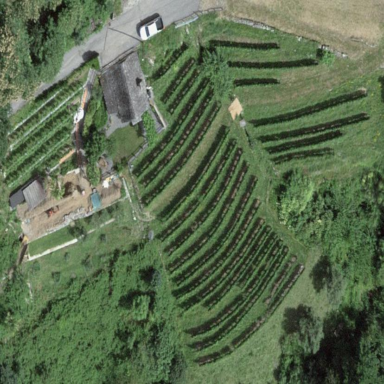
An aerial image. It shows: Vineyard with grape crops.